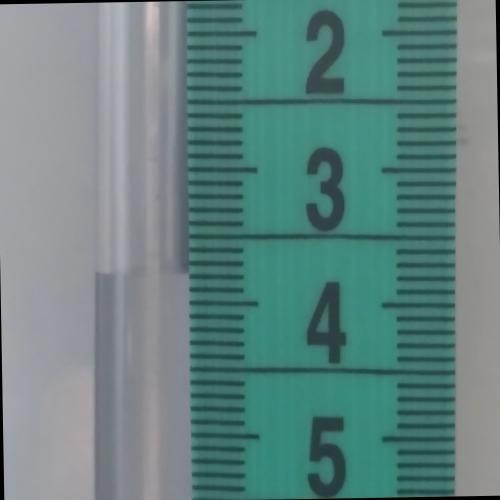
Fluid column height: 3.8 cm